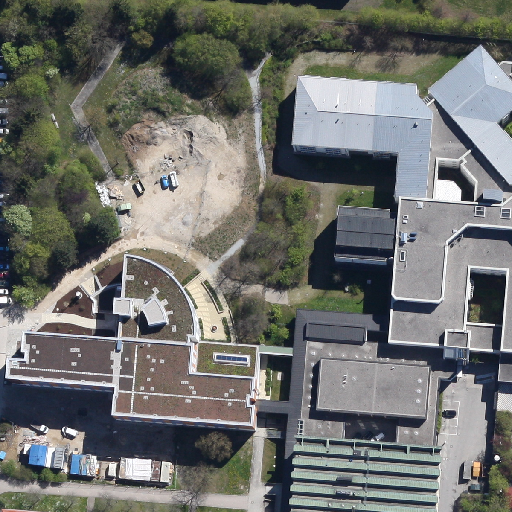
Referring expression: van